Aerial crown-view tile of a tropical tree (Barro Colorado Island, Panama), acquired 20250317:
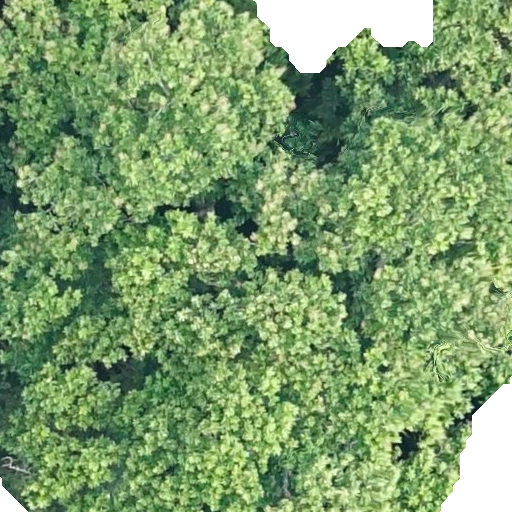
Species: Anacardium excelsum
GBIF accepted scientific name: Anacardium excelsum
Crown area: 477.389 m²